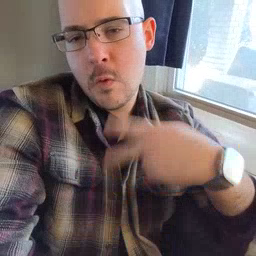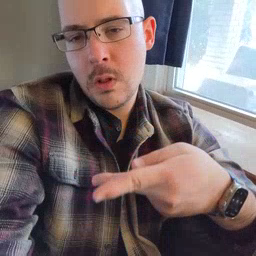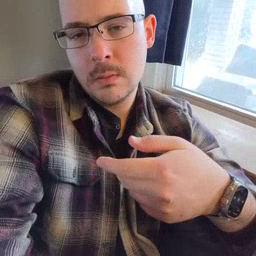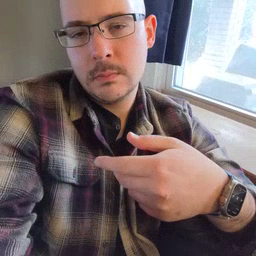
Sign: fall